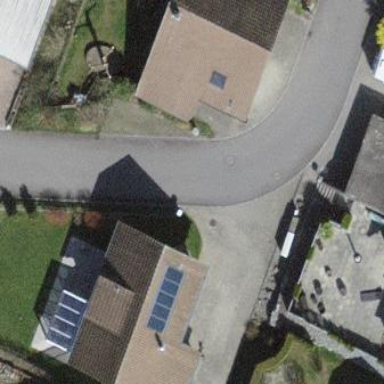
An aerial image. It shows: Gabled roofed house.